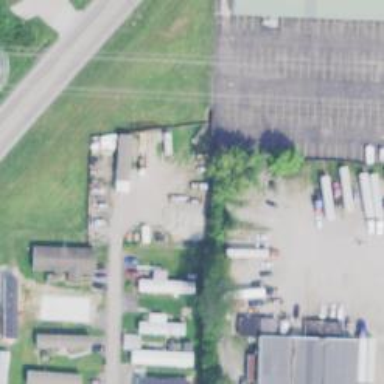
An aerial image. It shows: Boat storage facility.